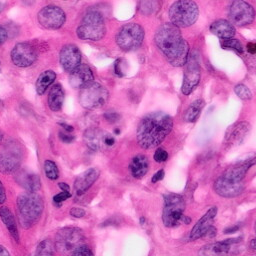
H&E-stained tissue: Pancreatic